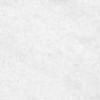
Label: no_change